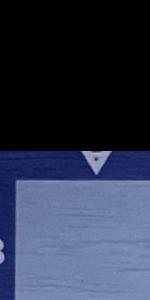
Label: Empty